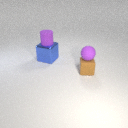
small purple rubber sphere above small brown rubber cube